Aerial crown-view tile of a tropical tree (Barro Colorado Island, Panama), acquired 20250124:
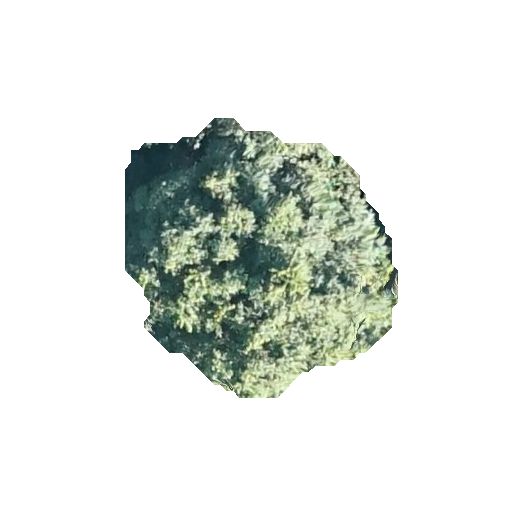
Species: Guarea guidonia
GBIF accepted scientific name: Guarea guidonia
Crown area: 83.549 m²